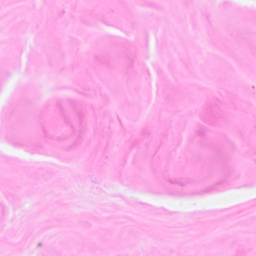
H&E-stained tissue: Breast